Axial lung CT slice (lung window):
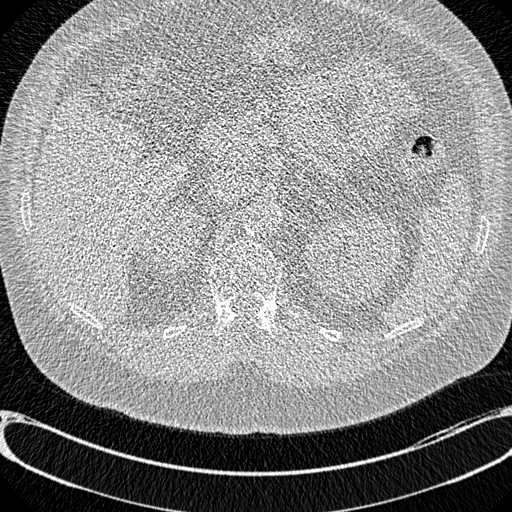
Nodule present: no